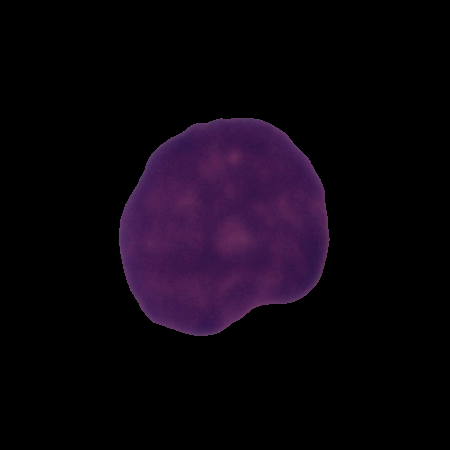
Label: cancer